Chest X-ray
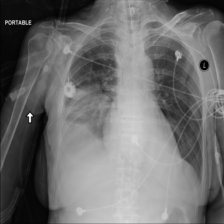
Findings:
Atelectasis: positive
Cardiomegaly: negative
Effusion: positive
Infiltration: positive
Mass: negative
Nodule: negative
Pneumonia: negative
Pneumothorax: negative
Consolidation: negative
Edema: negative
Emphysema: negative
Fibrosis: negative
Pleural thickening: positive
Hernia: negative